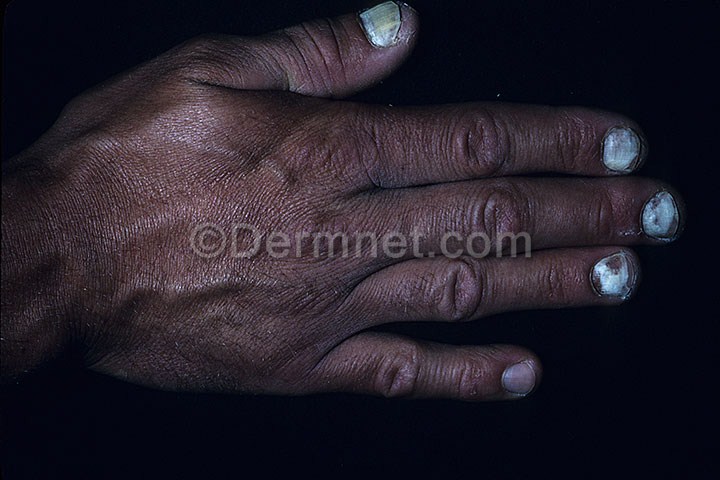
Disease: Tinea Ringworm Candidiasis and other Fungal Infections